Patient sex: M
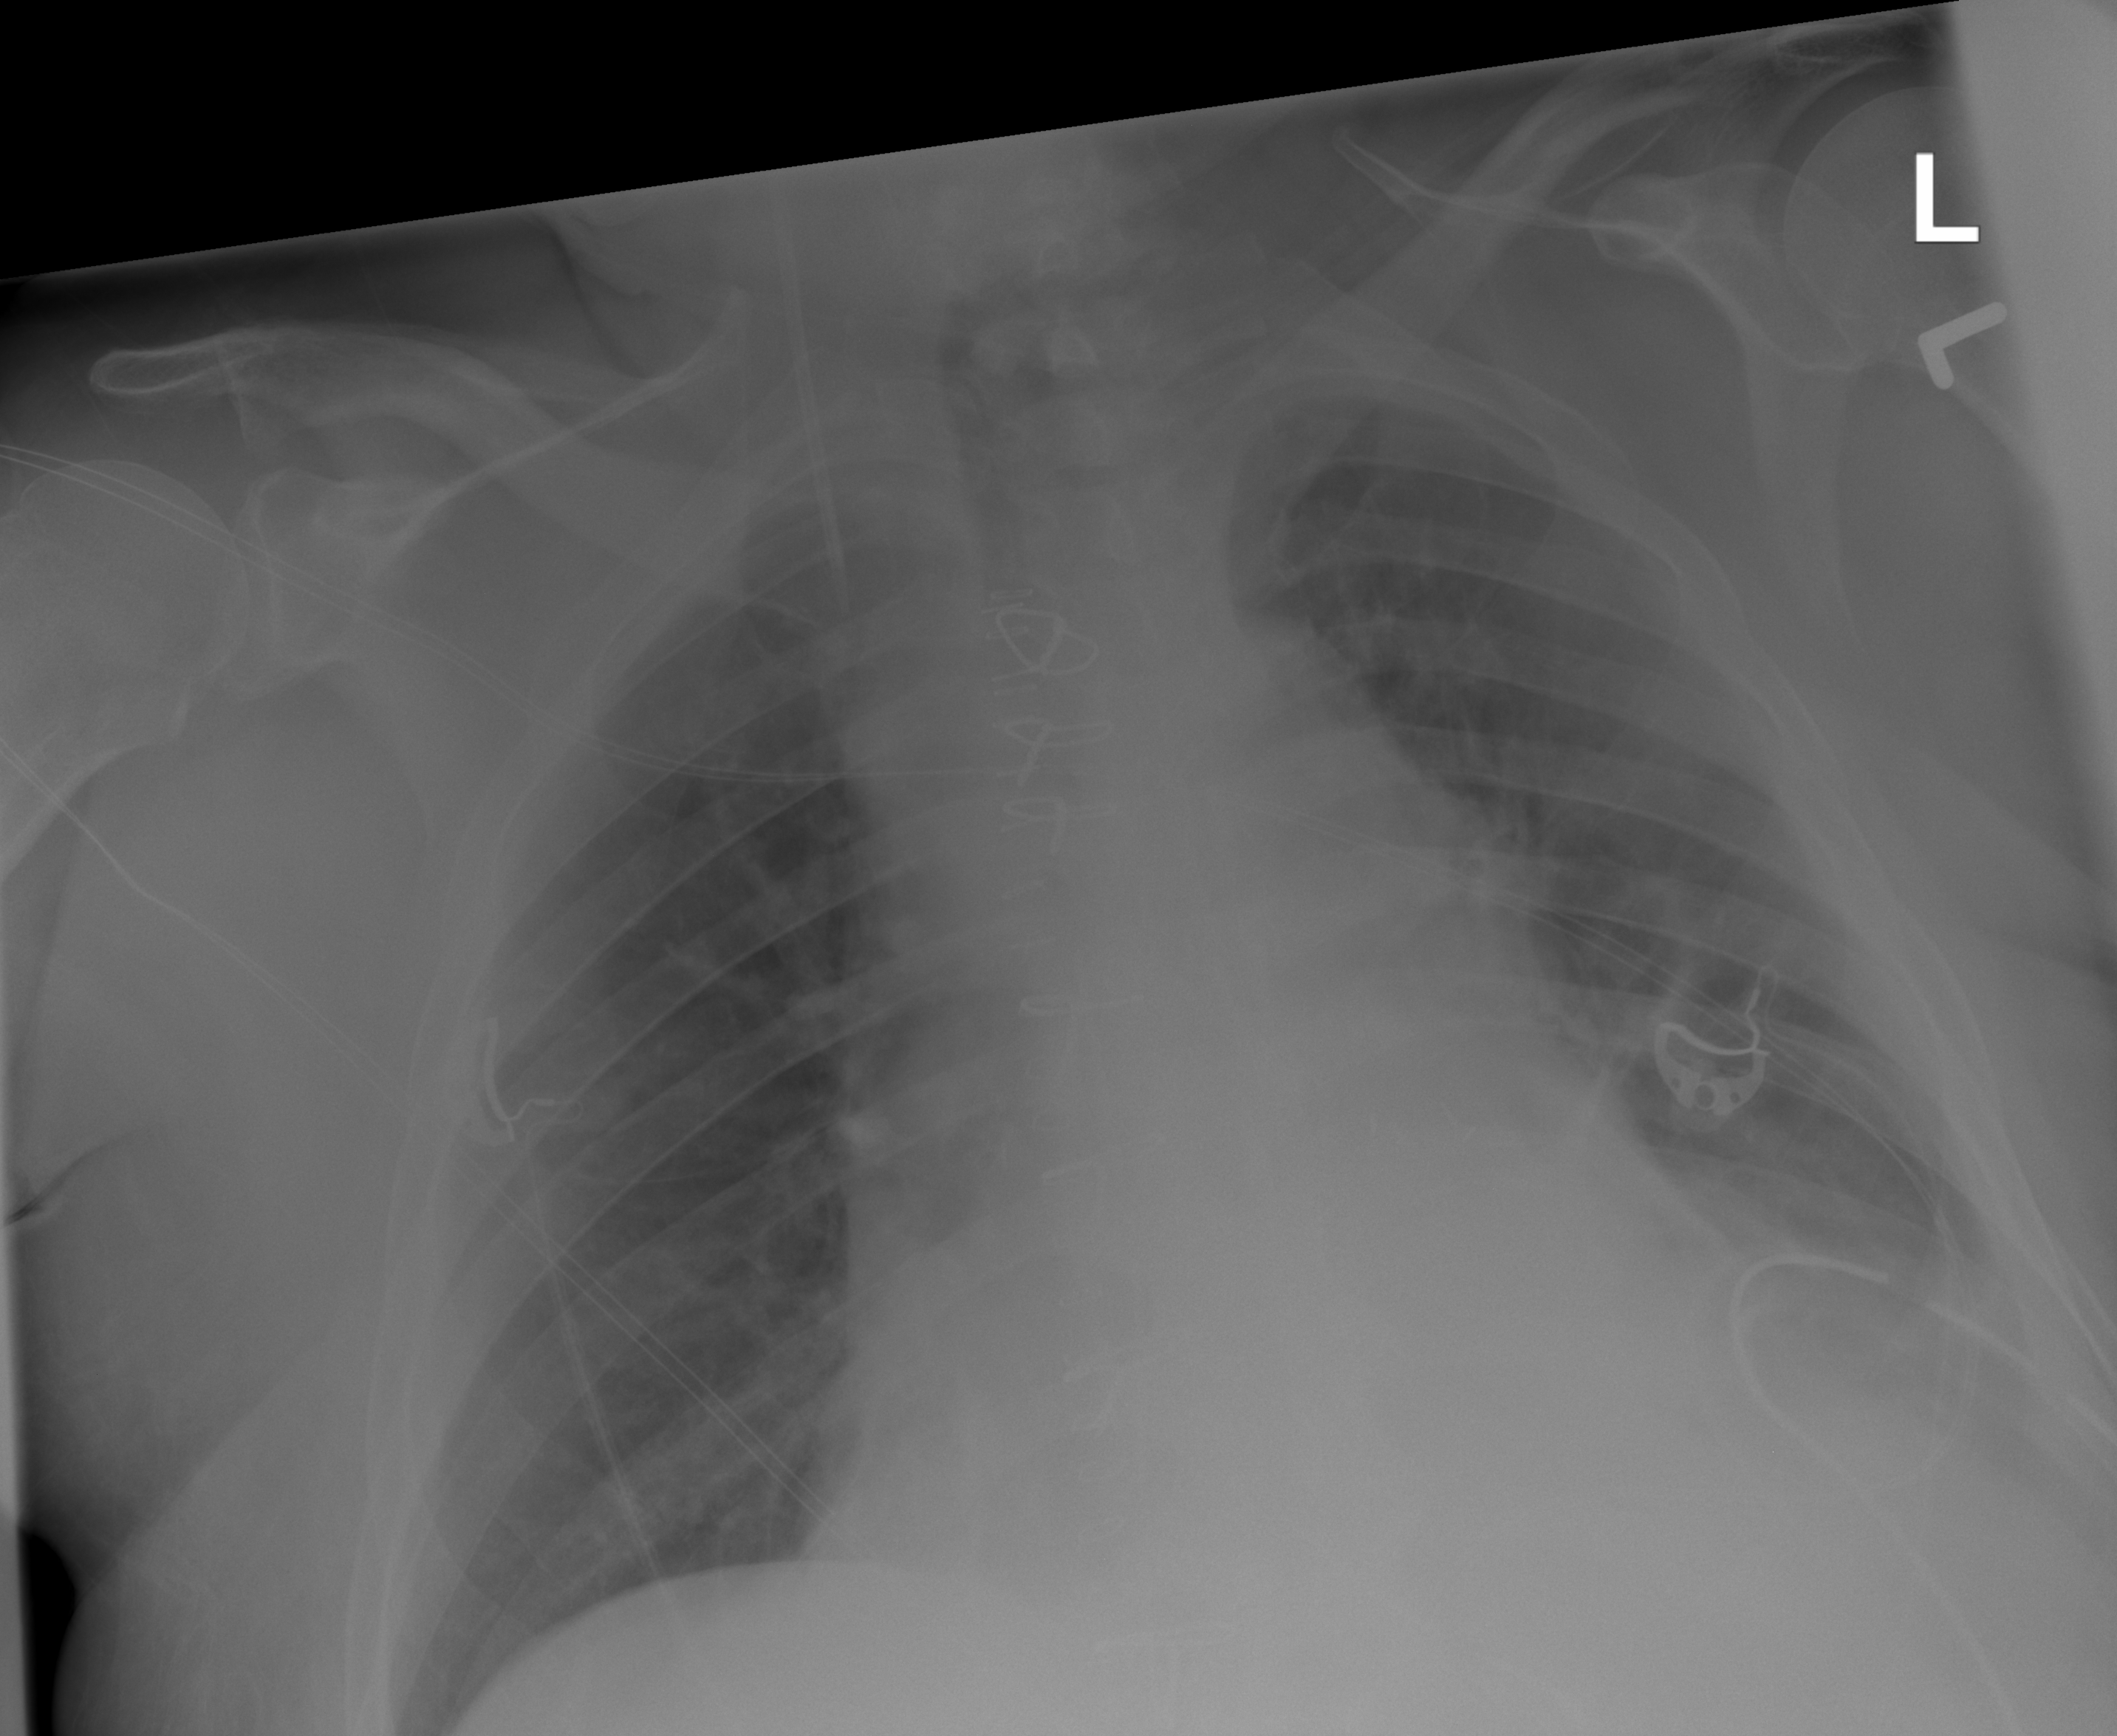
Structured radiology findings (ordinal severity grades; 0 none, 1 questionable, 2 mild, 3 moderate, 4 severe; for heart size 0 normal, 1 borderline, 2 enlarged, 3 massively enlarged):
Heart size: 2
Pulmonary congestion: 0
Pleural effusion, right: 1
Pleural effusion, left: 2
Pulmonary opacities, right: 0
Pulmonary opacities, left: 0
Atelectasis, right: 1
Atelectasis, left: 2